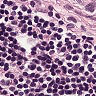
Metastatic tissue present: no